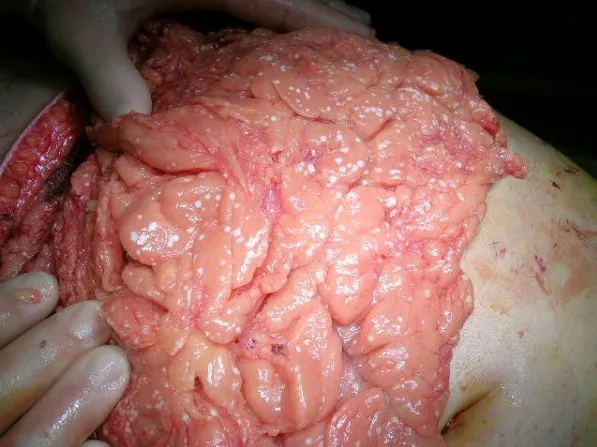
Completed laparostomy. Patches of liponecrosis seen on the surface of the greater omentum.
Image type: medical_photograph (other_medical_photograph)